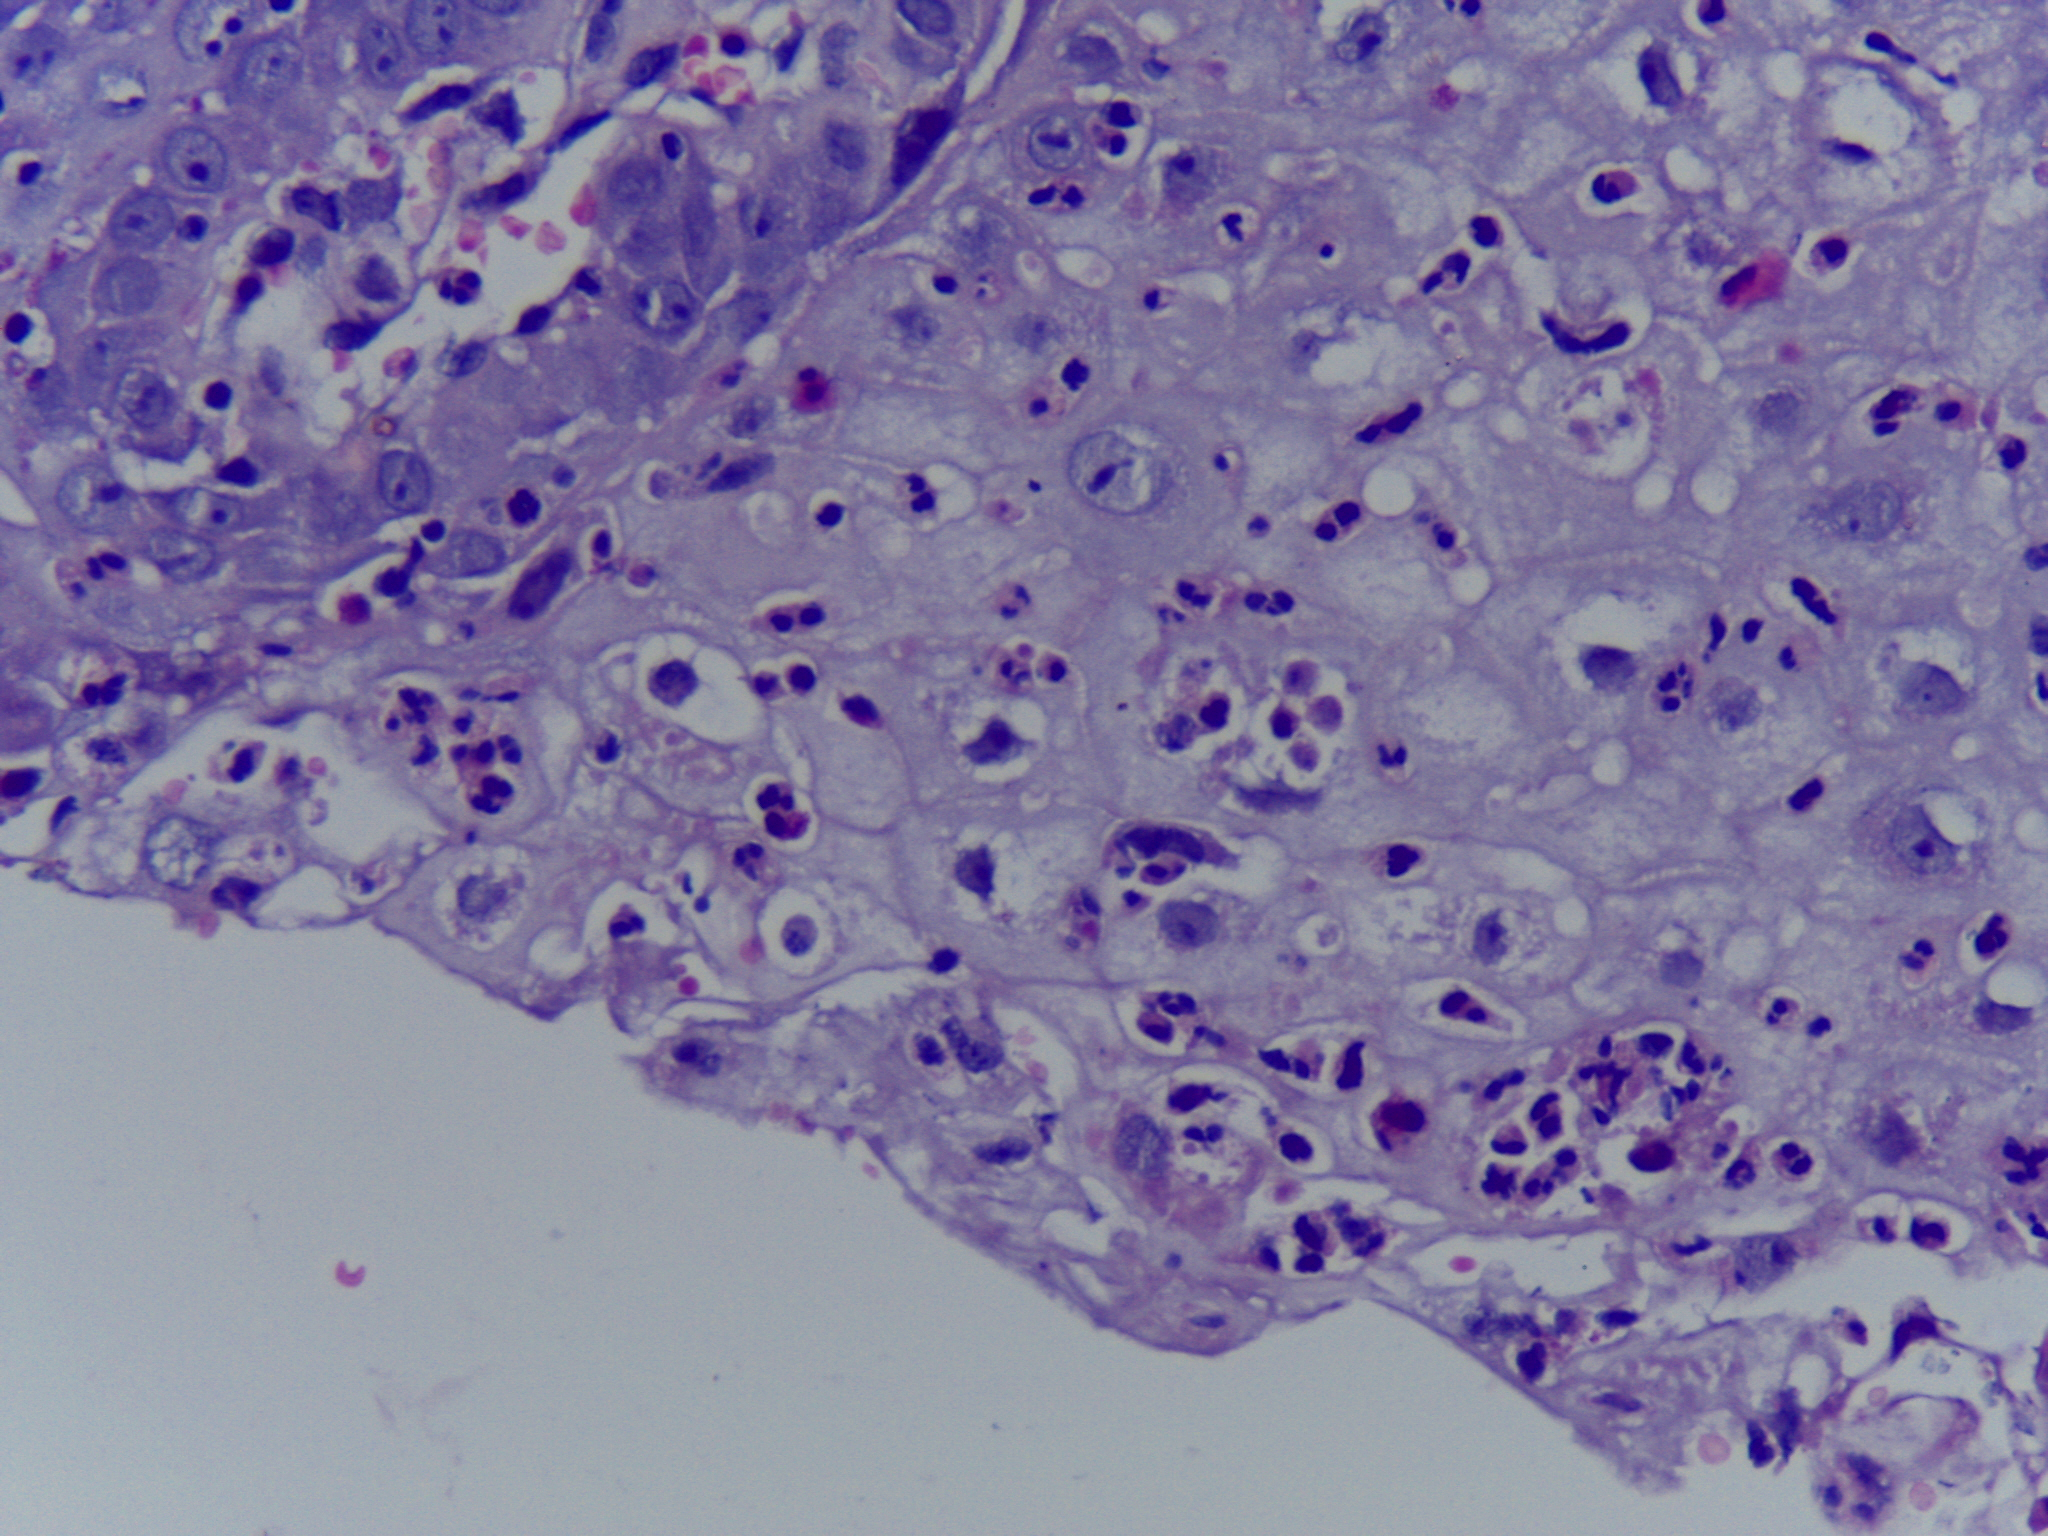
Diagnosis: OSCC